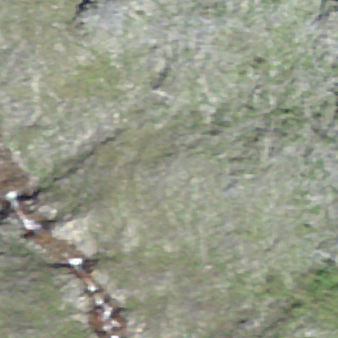
Label: other